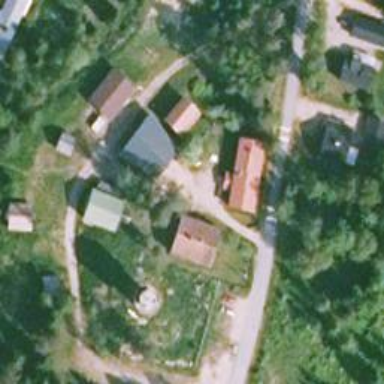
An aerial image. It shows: Water tower that is man-made.